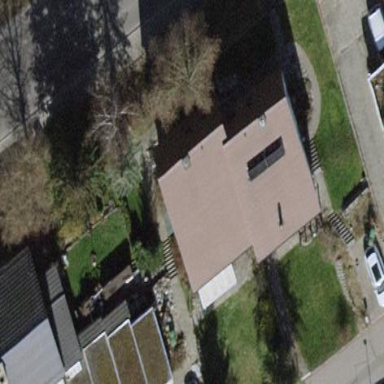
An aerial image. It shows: Semidetached house with flat roof.